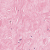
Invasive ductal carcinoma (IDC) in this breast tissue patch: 0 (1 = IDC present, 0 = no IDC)